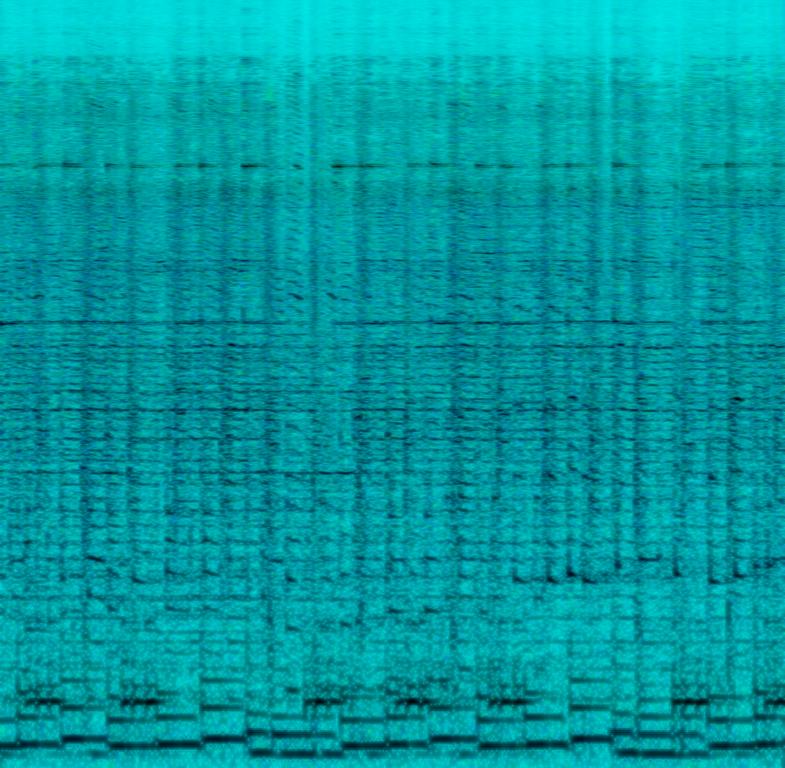
This song seems to be experimental. An e-bass is playing a light funky groove along with a clapping sound while other percussion's are adding a rhythm rounding up the rhythm section. A oriental sounding string is playing one single note rhythmically while another oriental and plucked instrument is playing a melody in the higher register. The whole recording sounds a little old but is of good quality. This song may be playing in the kitchen while cooking.